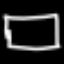
Label: square